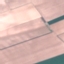
Label: AnnualCrop